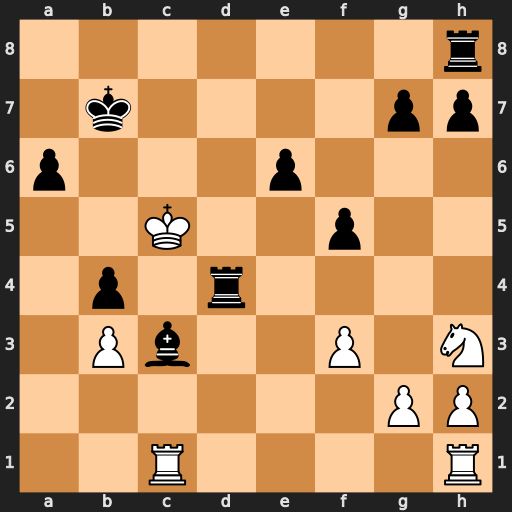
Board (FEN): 7r/1k4pp/p3p3/2K2p2/1p1r4/1Pb2P1N/6PP/2R4R
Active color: w
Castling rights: -
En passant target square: -
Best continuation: Rxc3 e5 Rc4